Question: I am in the final stages of testing a small piece of software I made, and am experiencing a 'Access cannot find the referenced form 'Customer Picker'':

I've checked over my syntax for accessing the form, and there's nothing wrong with it.
I've also looked for a solution to this (this issue being <URL> but nothing has worked.
This is the (partial) code I'm using:
'''
DoCmd.OpenReport "Invoice", acViewPreview
If (Forms![Customer Picker]![Combo3].Value = "Business") Then
Reports![Invoice]![Text154] = Forms![Customer Picker]![Text8]
Else
Reports![Invoice]![Text154] = Forms![Customer Picker]![Text10] + " " + Forms![Customer Picker]![Text6]
End If
'''
My objective is to populate a report based on the information entered in the form, and then print the report (haven't got as far as that yet).
What am I doing wrong here, and how can I fix this?
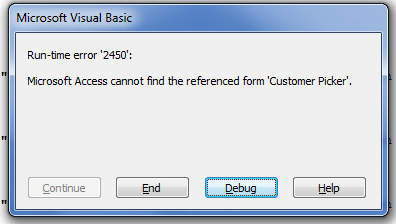
Answer: You can only reference 'Forms![Customer Picker]' when the form is open.
But you reported that 'CurrentProject.AllForms("Customer Picker").IsLoaded' returned False.
If it is included as a subform in some other form which is open, you can reference it via the name of the subform on that other form:
'''
Forms![Other Form]![Subform Control]![Text8]
'''
Note that the name of the subform control may not be the same as the name of the form which it contains.